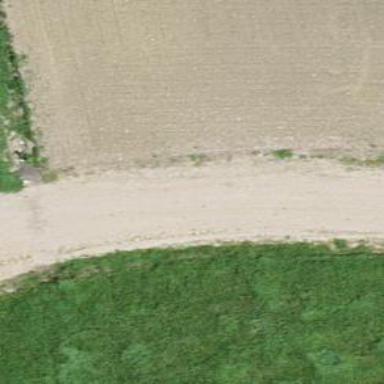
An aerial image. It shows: Track road with grade3 tracktype.